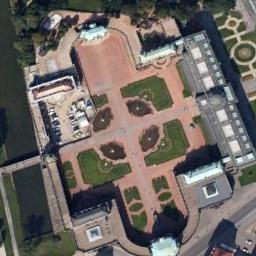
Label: palace